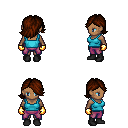
a pixel art fantasy rpg character, female body template, human, dark skin, teal pirate shirt, magenta pants, brown swoop hairstyle, gold gloves, black shoes, four views (front, back, left, right), 2x2 character sprite sheet, small pixel art, hard edges, no anti-aliasing